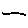
Label: line